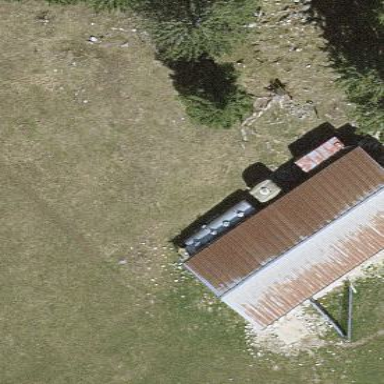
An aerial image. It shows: Gabled roof on farm auxiliary building.